Aerial crown-view tile of a tropical tree (Barro Colorado Island, Panama), acquired 20250414:
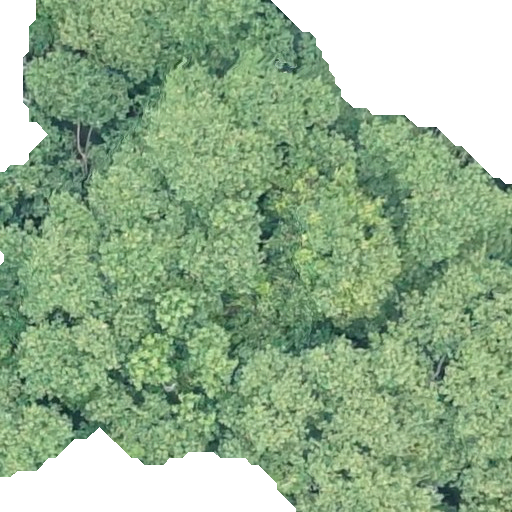
Species: Hieronyma alchorneoides
GBIF accepted scientific name: Hieronyma alchorneoides
Crown area: 408.95 m²